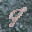
Label: 4